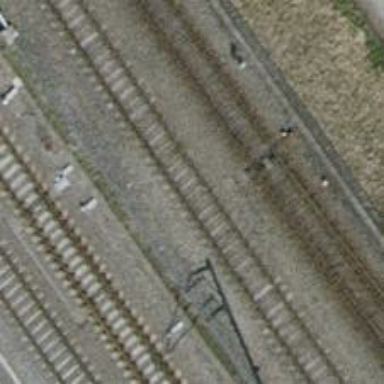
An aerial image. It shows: Railway switch.